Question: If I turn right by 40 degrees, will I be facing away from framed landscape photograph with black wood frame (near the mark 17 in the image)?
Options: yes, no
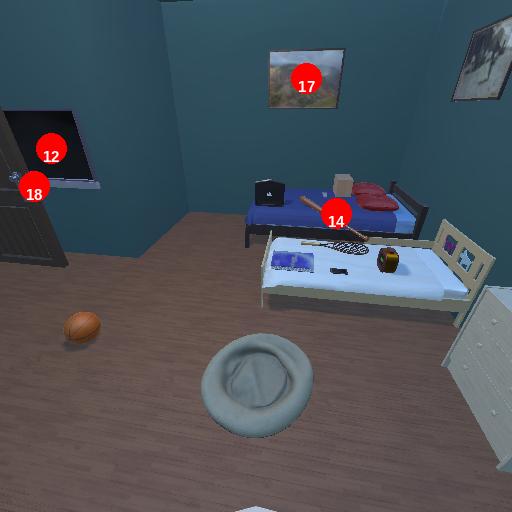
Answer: yes